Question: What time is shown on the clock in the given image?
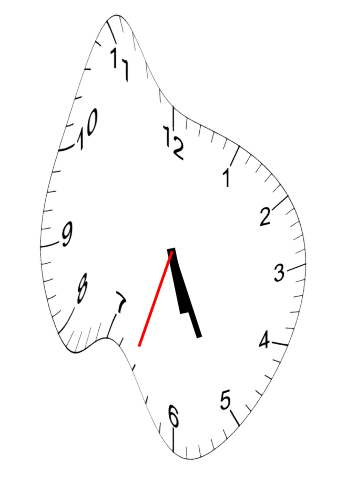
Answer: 05:25:33